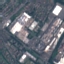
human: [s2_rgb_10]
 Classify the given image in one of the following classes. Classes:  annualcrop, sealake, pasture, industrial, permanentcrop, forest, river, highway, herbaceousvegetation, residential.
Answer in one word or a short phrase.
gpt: Industrial